Question: I'm trying to write data to a txt file in a for loop using the code [python]:
'''
f = open('top_5_predicted_class.txt', 'w')
f.write('Predicted Classes' + ' ' + ' Class Index' + ' ' + ' Probability' + '
')
for i in range(0, 5):
f.write("%s %s %s
" % (labels[top_k][i], top_k[i], out['prob'][0][top_k][i]) )
f.close()
'''
But the output that I got was not what I was expecting. I want to have class index all left aligned as well as the probabilities.

Any idea of how can I do this? I guess the problem exists because the length of the predicted classes is not fixed.
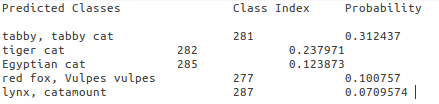
Answer: You shouldn't use tabs for this kind of alignment, since the behavior is unpredictable when your inputs are of different length. If you know what the maximum length of each column is, you can use the 'format' function to pad with spaces. In my example, I use 15 spaces:
'''
>>> for a,b,c in [('a','b','c'), ('d','e','f')]:
... print ("{: <15} {: <15} {: <15}".format(a, b, c))
...
a b c
d e f
'''
This is purely about though. If you are concerned about storing the data, it would be much better to use CSV format, such as with Python's 'csv' module.